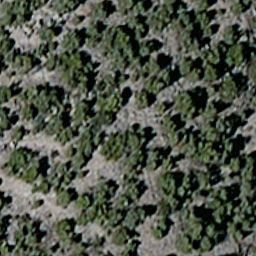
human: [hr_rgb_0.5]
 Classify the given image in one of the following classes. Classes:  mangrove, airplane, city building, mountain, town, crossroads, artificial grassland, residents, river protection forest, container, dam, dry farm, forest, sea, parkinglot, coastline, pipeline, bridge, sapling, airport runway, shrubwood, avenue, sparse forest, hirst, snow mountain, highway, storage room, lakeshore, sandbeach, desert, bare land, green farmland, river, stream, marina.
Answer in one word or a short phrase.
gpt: sparse forest